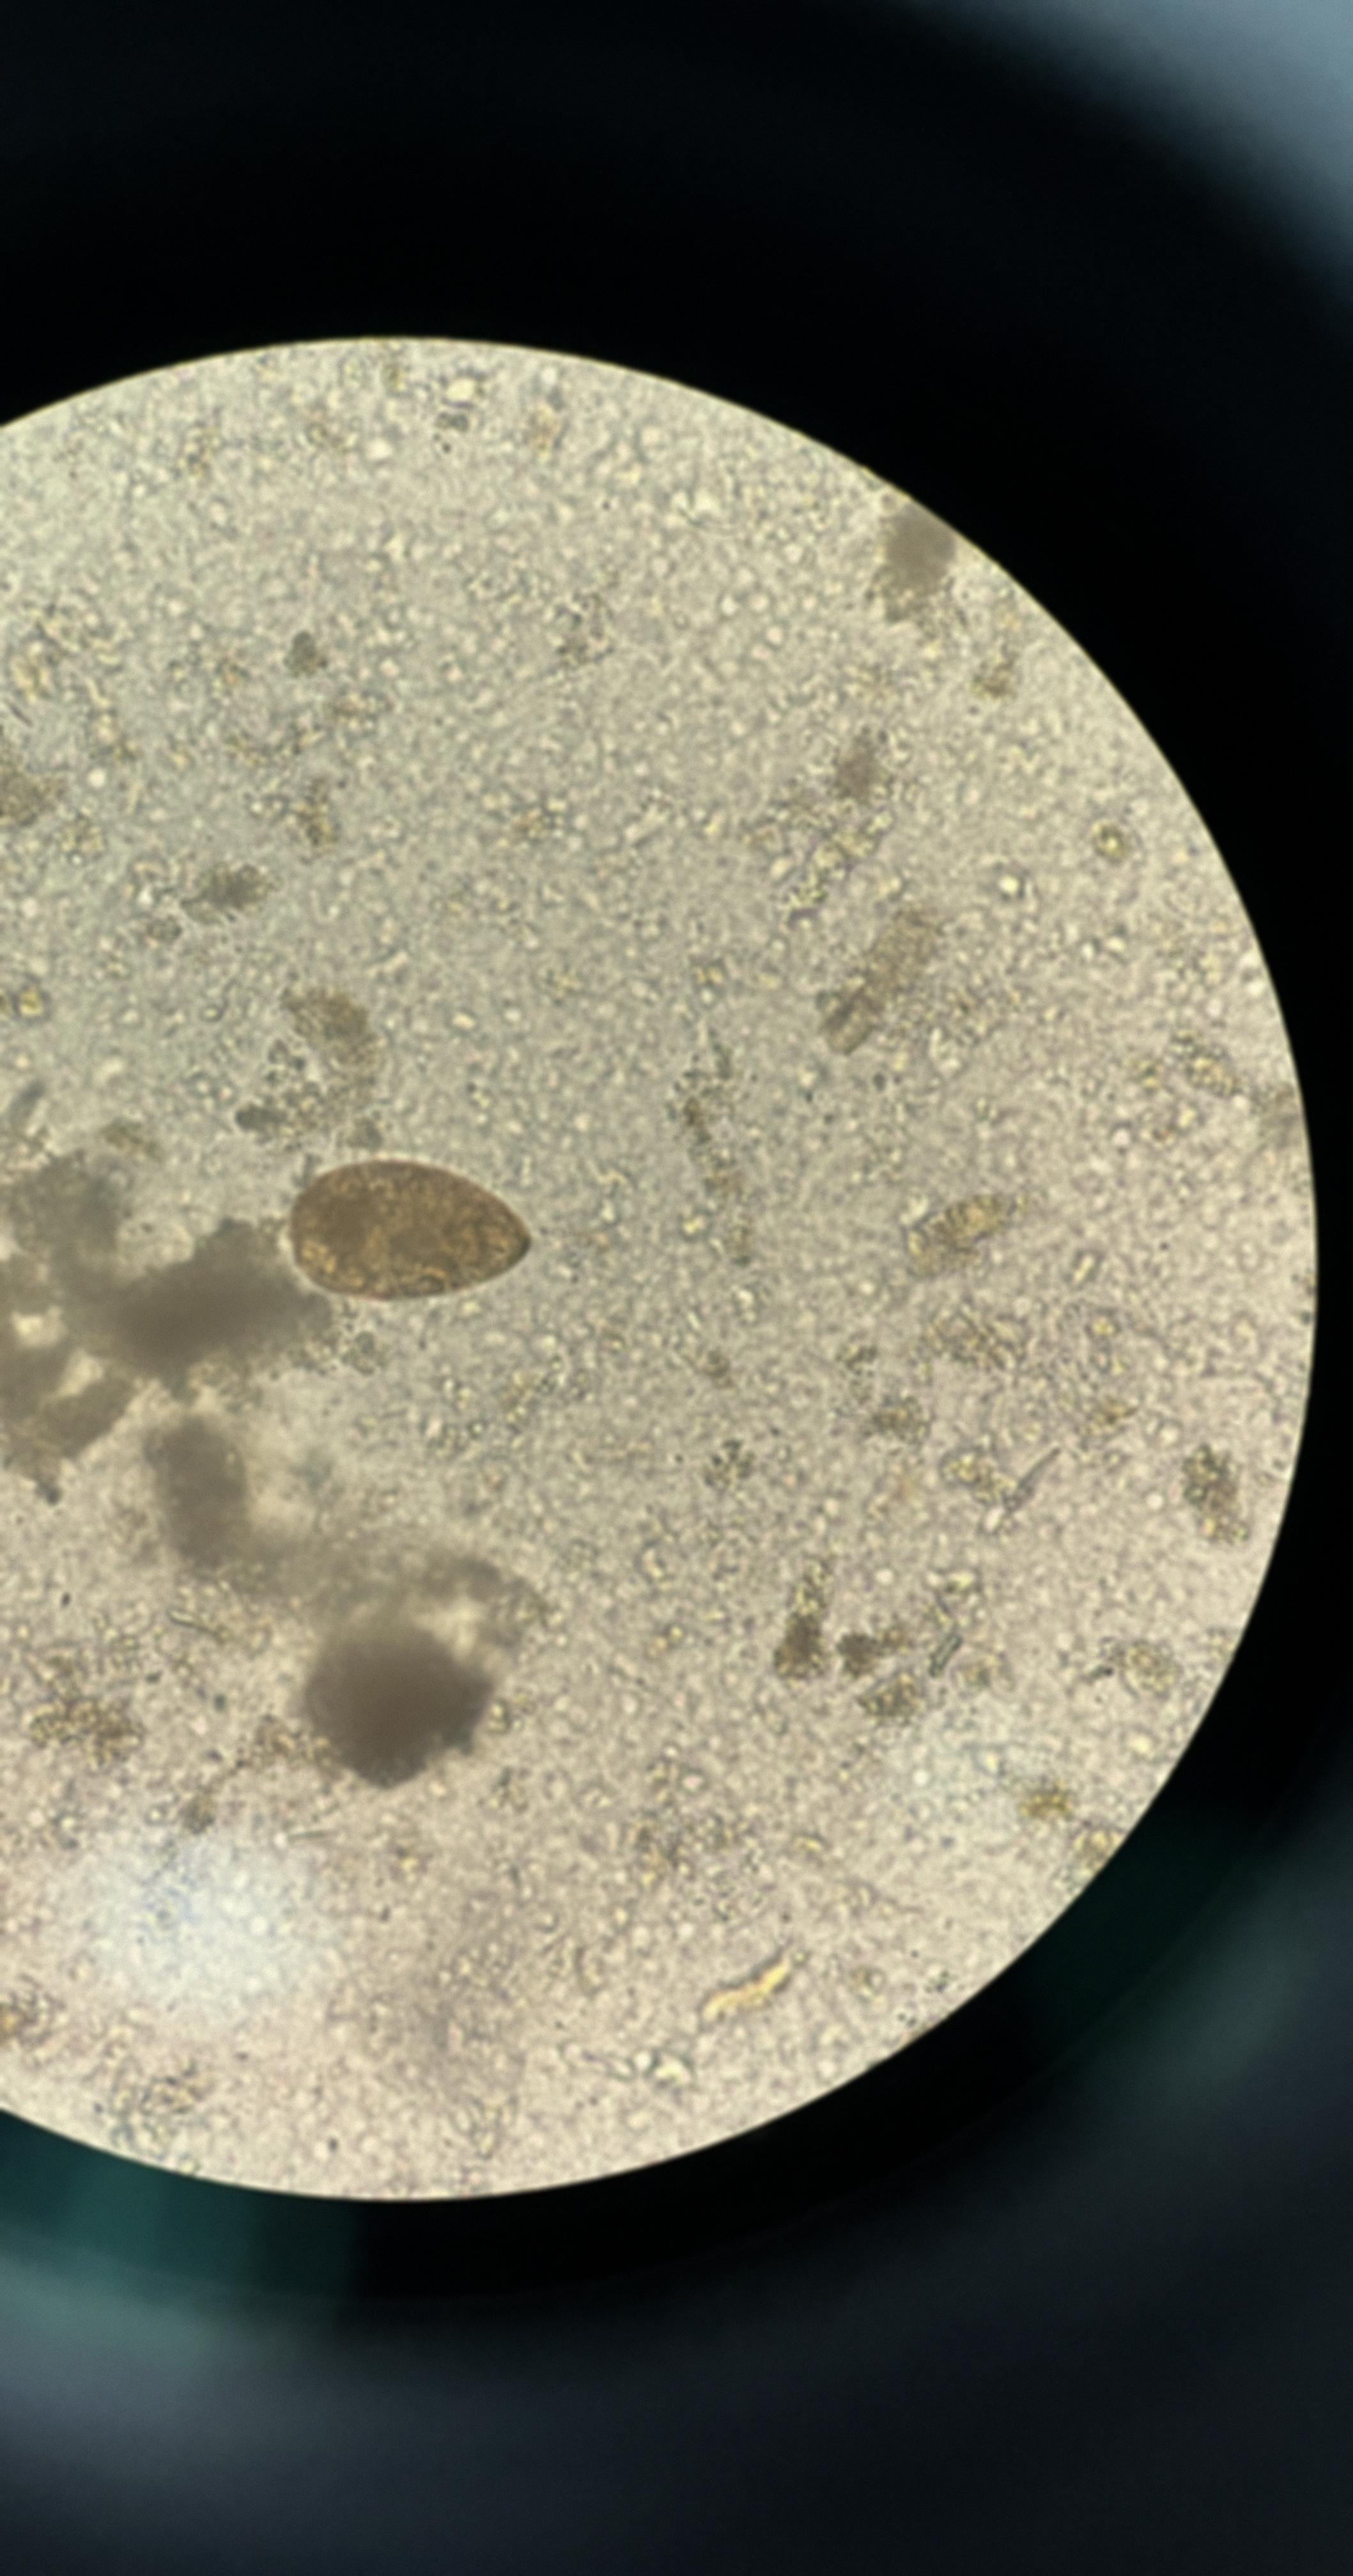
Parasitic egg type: Paragonimus spp